The image shows the envelope spectrum of a rolling-element bearing's vibration signal, with the characteristic fault frequencies (BPFO outer race, BPFI inner race, BSF ball, FTF cage) marked as reference lines. Classify the bearing condition as one of: normal, inner_race, outer_race, ball.
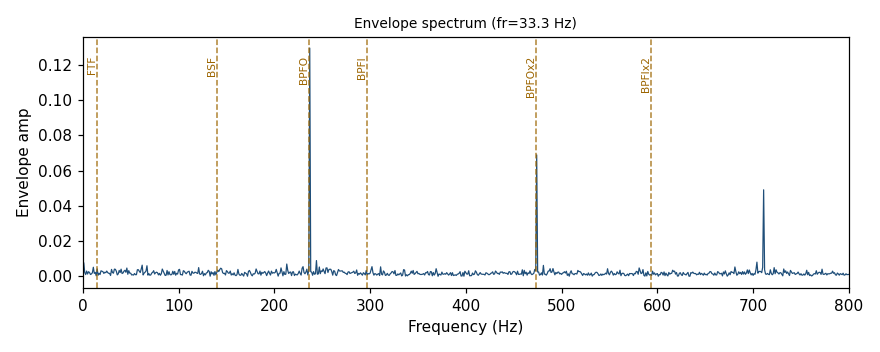
Answer: outer_race